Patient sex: F
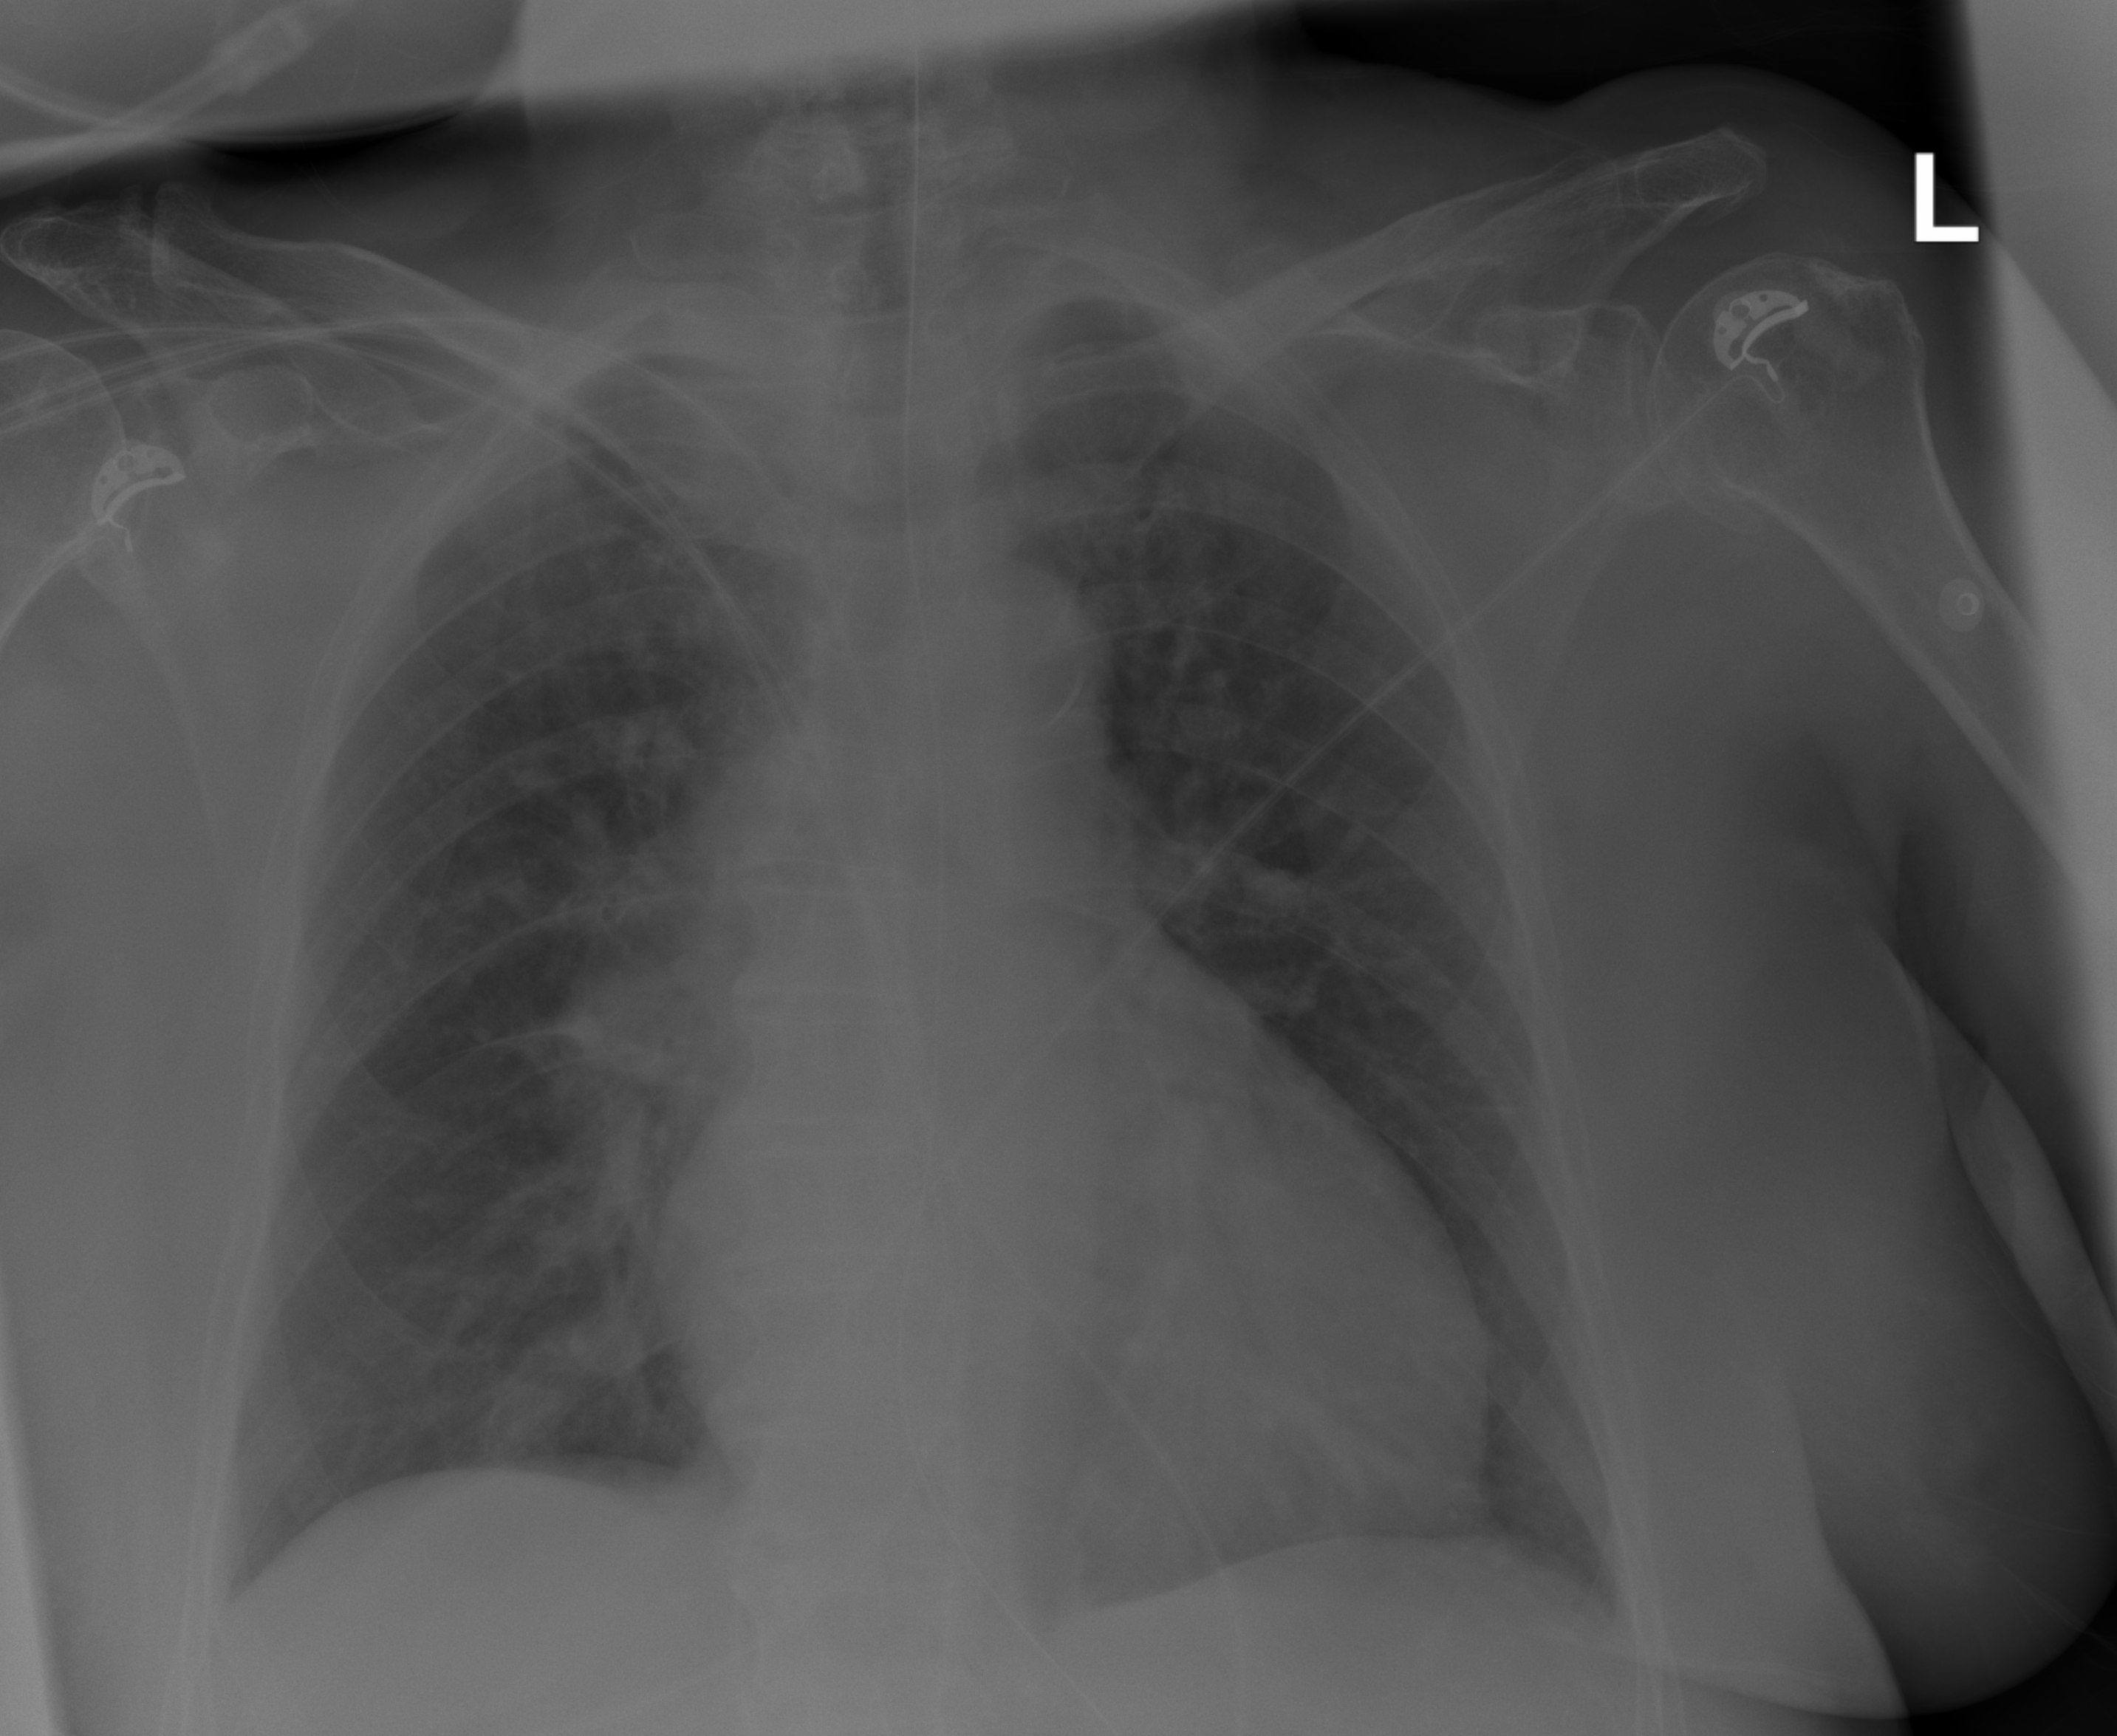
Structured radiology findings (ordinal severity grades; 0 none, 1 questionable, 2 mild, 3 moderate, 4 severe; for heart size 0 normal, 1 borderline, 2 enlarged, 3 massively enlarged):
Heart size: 1
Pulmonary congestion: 1
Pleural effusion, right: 1
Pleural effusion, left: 0
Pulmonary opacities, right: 2
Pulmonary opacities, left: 0
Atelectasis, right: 1
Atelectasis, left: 1